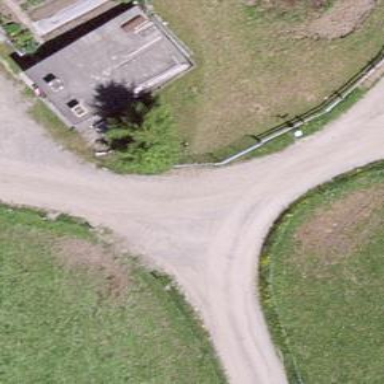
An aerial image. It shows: Unclassified road with fine gravel surface.